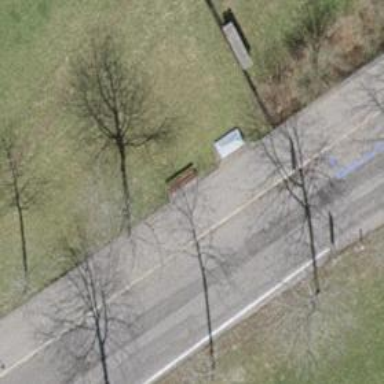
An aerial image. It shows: Bench.